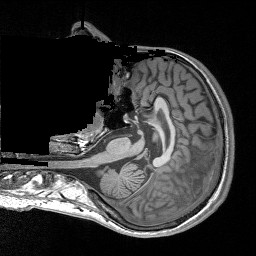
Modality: T1w
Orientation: axial